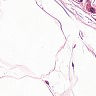
Metastatic tissue present: no